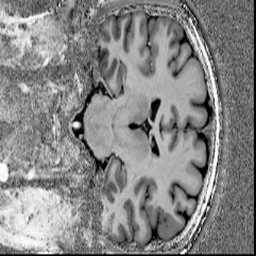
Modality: UNIT1
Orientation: coronal
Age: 48
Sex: male
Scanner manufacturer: siemens
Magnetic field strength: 7 T
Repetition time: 4.3 s
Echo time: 0.00227 s